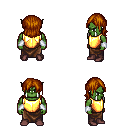
a pixel art fantasy rpg character, male body template, orc, green skin, gold chest armor, robe skirt, brunette long bangs hairstyle, white cloth bracers, maroon shoes, four views (front, back, left, right), 2x2 character sprite sheet, small pixel art, hard edges, no anti-aliasing